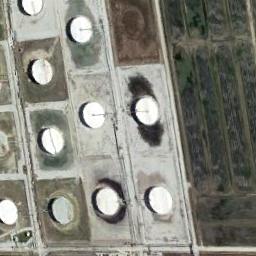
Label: storage_tank